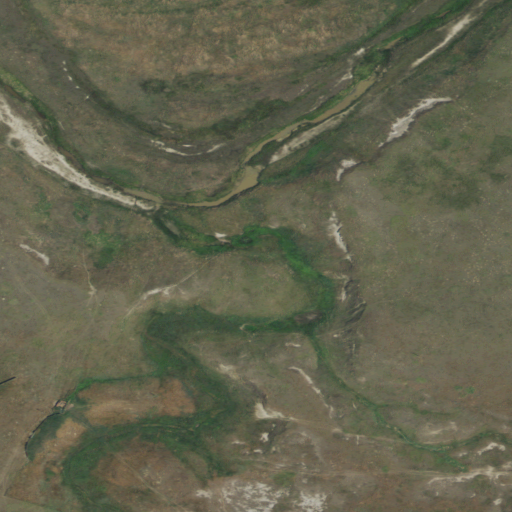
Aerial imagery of valley in South Dakota named Stockade Draw containing shrub and grassland